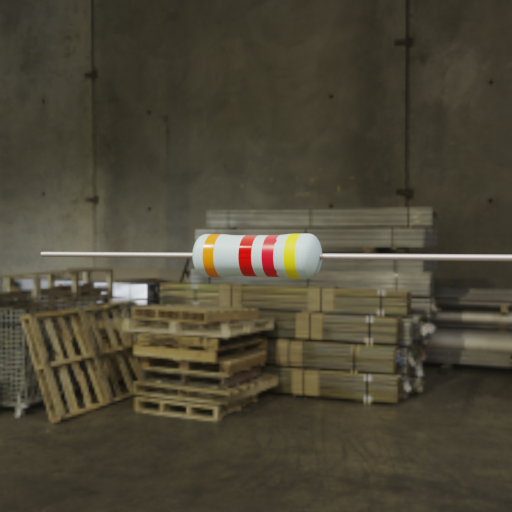
Resistor colour bands (in order): orange, red, red, yellow